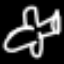
Label: airplane